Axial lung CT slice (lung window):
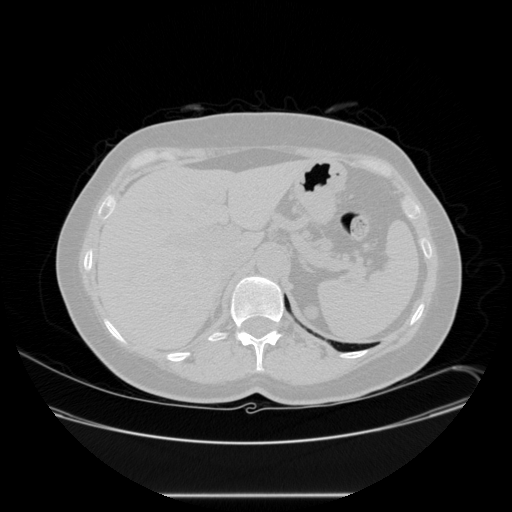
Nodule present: no